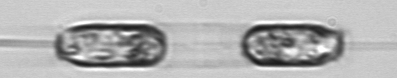
Label: Ditylum_brightwellii